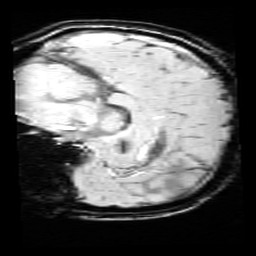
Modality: SWI
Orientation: sagittal
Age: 11
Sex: female
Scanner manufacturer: siemens
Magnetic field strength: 3 T
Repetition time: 0.027 s
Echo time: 0.02 s